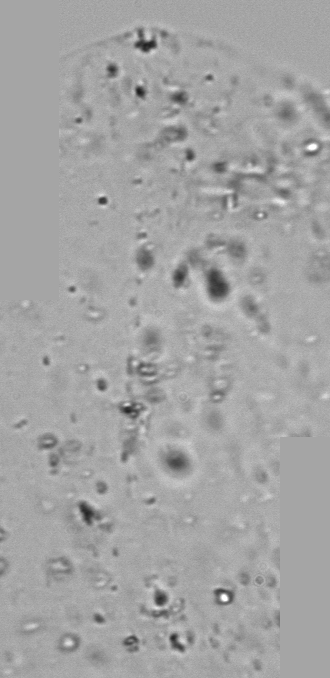
Label: Phaeocystis